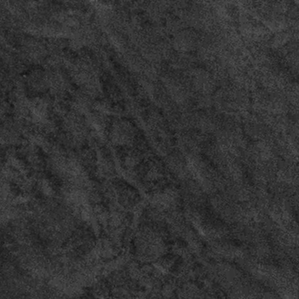
Label: frost